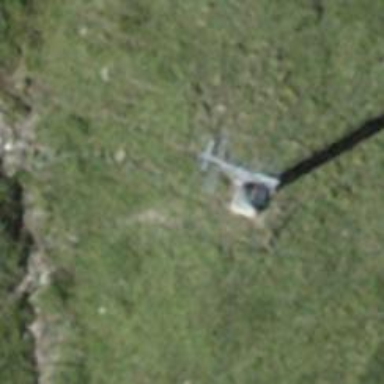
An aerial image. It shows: Pylon used for aerialway.